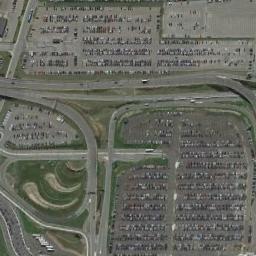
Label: parking_lot